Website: lowes
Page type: newsletter-management
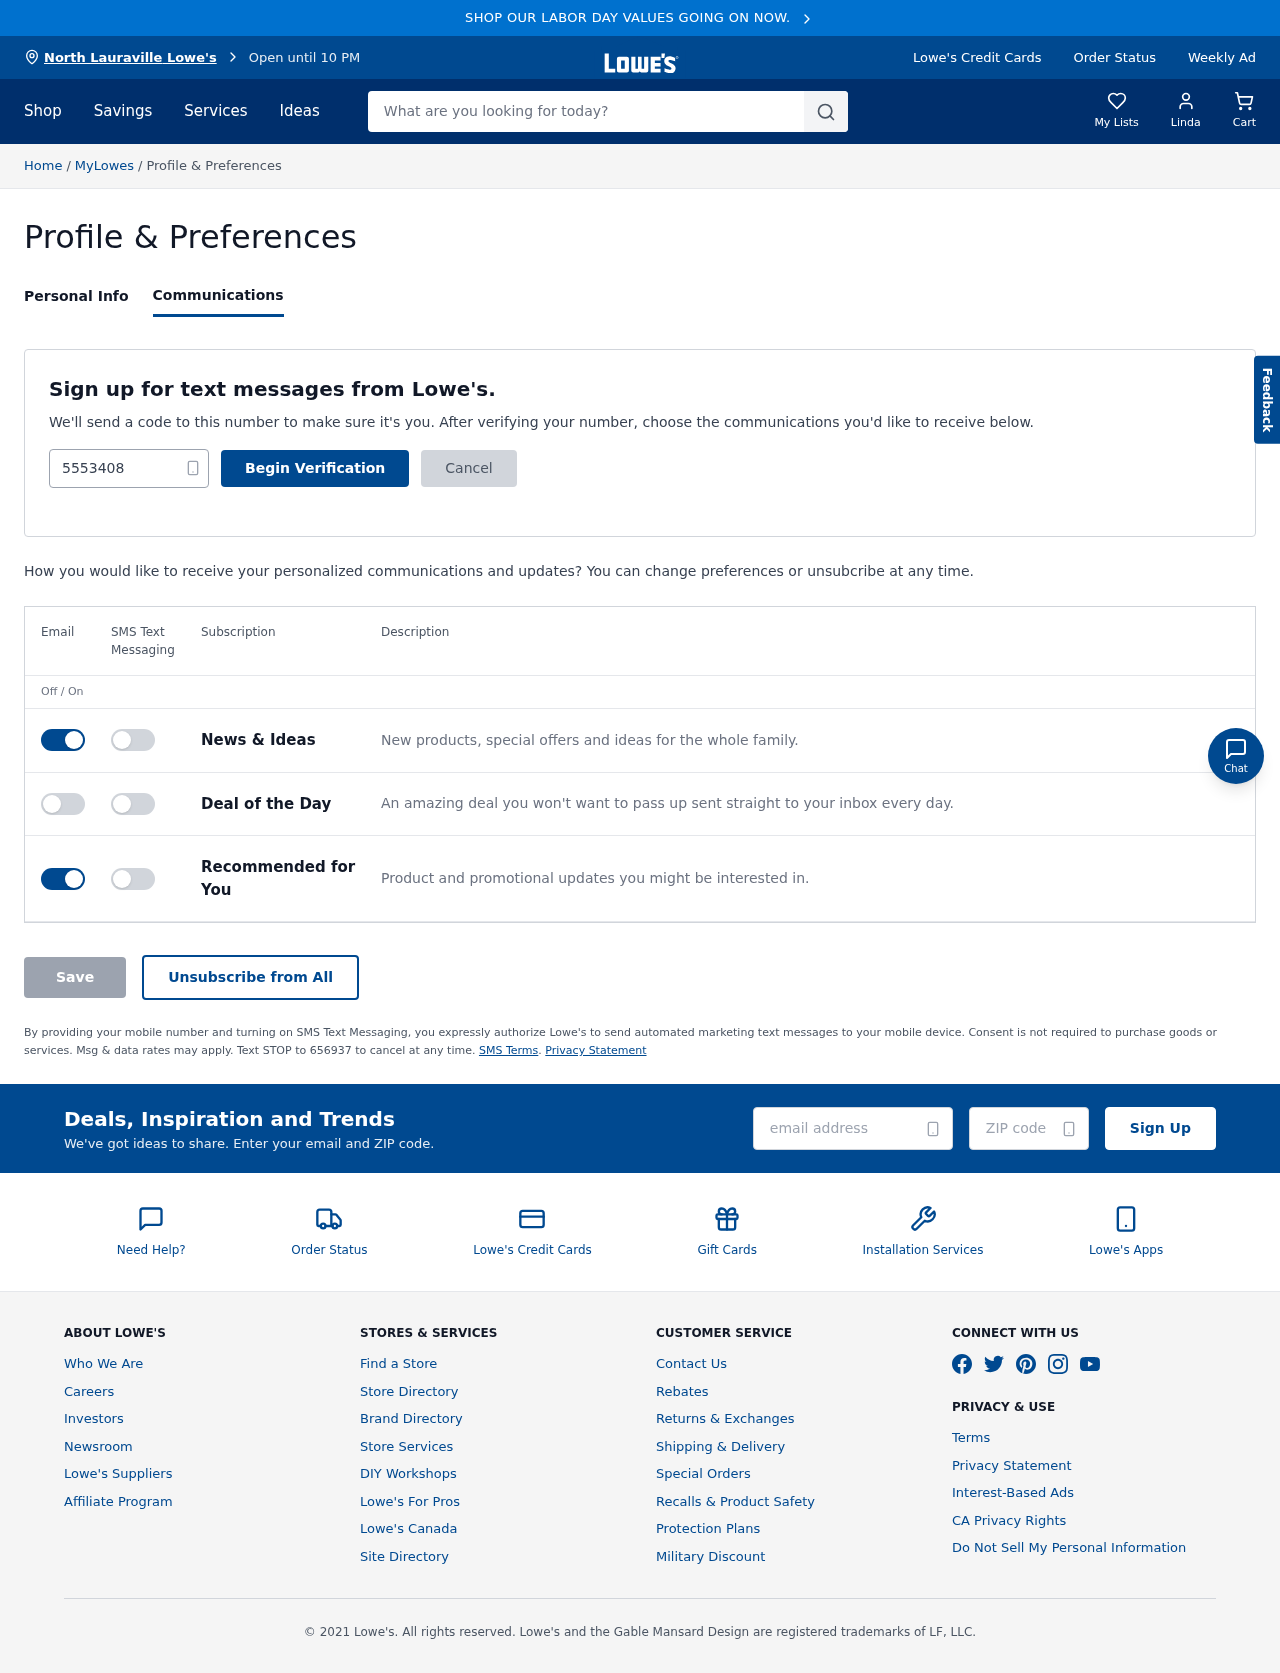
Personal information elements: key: PII_CITY
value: North Lauraville Lowe's
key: PII_EMAIL
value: linda.deleon@yahoo.com
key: PII_FIRSTNAME
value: Linda
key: PII_PHONE
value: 5553408353
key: PII_POSTCODE
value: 05728
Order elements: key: ORDER_NUM_ITEMS
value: Cart
Search elements: key: HEADER_SEARCH
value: What are you looking for today?